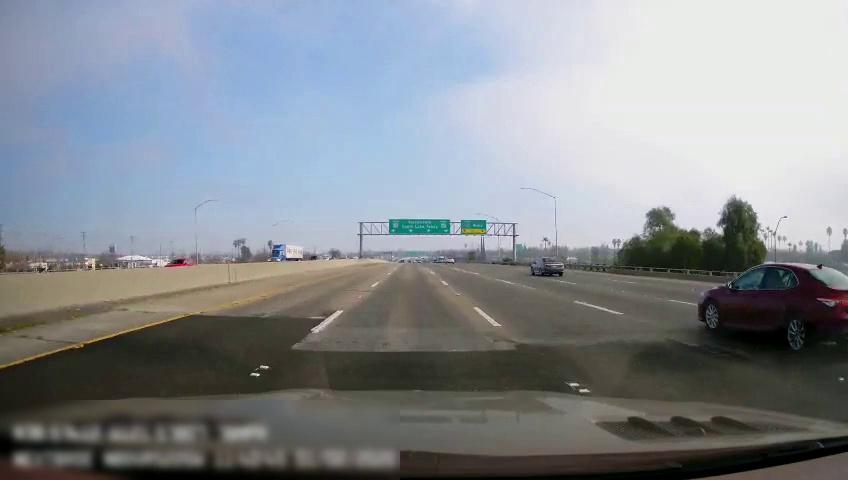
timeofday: Day
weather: Sunny
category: Vehicles | Car
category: Vehicles | Other LV
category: Drivable Space
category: Vehicles | Car
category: Vehicles | Car
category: Vehicles | Car
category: Lanes | Current Lane
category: Lanes | Current Lane
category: Lanes | Current Lane
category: Lanes | Alternate Lane
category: Lanes | Alternate Lane
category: Lanes | Alternate Lane
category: Traffic | Signs
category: Traffic | Signs